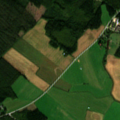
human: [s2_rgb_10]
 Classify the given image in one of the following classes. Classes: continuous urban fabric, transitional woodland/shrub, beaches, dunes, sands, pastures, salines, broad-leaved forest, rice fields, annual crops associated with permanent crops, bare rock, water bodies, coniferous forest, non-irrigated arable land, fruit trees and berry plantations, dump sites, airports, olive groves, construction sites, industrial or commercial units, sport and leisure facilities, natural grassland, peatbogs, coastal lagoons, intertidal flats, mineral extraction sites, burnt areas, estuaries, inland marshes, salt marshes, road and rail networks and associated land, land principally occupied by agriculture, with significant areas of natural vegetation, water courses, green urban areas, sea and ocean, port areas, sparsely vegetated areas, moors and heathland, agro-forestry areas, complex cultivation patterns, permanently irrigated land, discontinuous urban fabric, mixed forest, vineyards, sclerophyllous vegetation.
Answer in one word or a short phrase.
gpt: non-irrigated arable land, coniferous forest, mixed forest